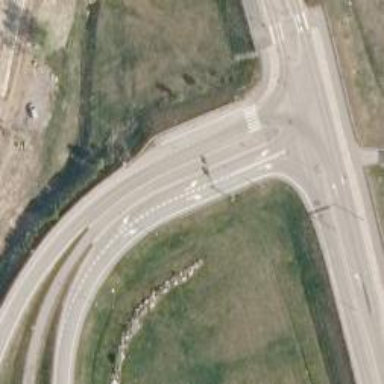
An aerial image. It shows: Trunk link road with asphalt surface.